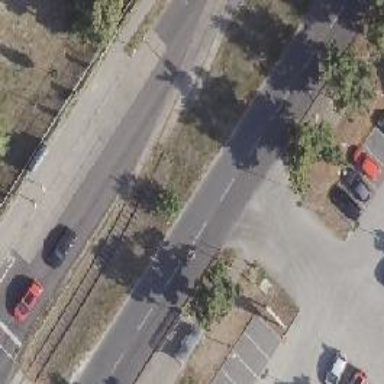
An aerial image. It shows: Asphalt road with lane markings. It is secondary road with dual carriageway.